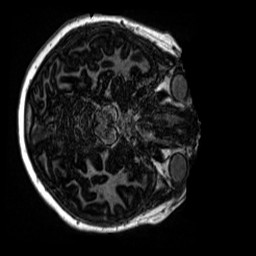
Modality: MP2RAGE
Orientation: axial
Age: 12
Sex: male
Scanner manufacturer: siemens
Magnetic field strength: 3 T
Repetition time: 4 s
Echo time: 0.00299 s